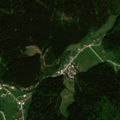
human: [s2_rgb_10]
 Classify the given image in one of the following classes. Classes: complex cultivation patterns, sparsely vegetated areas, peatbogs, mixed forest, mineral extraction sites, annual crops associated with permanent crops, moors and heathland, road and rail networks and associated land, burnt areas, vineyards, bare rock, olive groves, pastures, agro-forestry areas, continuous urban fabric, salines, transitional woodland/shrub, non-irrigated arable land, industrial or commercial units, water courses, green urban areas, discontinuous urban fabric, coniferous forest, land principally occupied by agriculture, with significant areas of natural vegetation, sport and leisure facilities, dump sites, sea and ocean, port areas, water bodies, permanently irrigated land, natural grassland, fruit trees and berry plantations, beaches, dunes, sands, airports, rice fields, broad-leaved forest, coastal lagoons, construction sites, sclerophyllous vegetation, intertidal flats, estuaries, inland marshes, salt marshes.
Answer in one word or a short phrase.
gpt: discontinuous urban fabric, coniferous forest